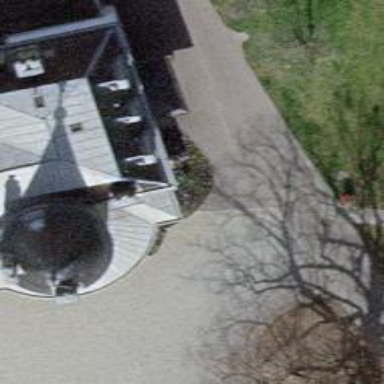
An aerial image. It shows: View of roof of building.